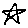
Label: star